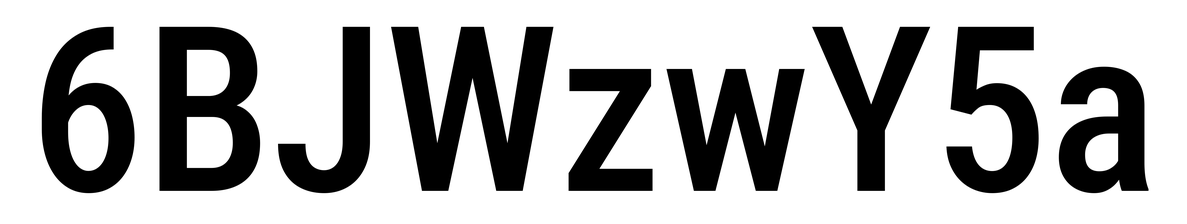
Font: Roboto_Condensed_Medium